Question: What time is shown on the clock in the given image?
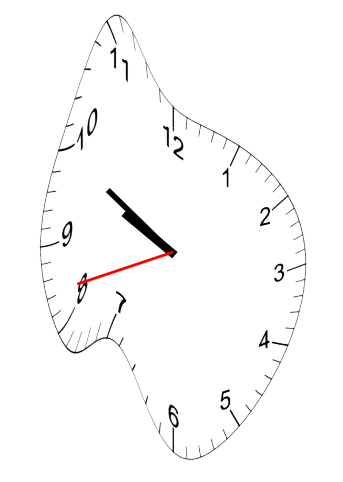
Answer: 09:49:42